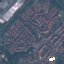
Land use / land cover class: Residential